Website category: jobs
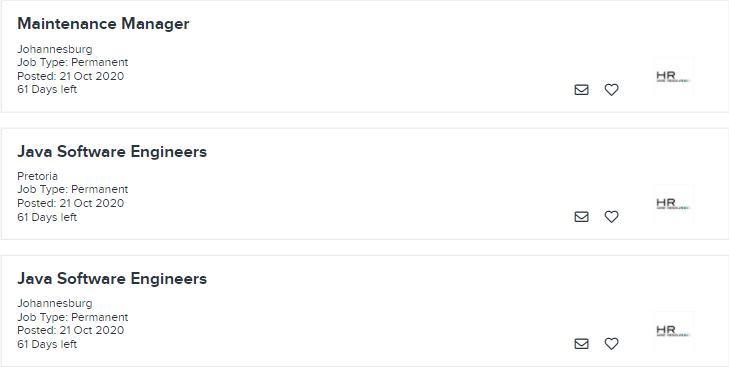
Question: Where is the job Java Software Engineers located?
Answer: Johannesburg

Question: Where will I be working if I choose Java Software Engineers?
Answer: Johannesburg

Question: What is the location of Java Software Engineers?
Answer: Johannesburg

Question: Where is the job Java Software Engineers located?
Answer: Pretoria

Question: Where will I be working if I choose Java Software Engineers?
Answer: Pretoria

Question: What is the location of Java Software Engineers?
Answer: Pretoria

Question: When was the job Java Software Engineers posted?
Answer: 21 Oct 2020

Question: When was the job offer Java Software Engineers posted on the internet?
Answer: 21 Oct 2020

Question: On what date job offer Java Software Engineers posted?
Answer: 21 Oct 2020

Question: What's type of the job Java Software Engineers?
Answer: Job Type: Permanent

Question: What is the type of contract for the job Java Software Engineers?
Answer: Job Type: Permanent

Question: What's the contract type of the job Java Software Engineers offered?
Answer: Job Type: Permanent

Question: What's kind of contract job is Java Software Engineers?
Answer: Job Type: Permanent

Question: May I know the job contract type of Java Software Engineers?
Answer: Job Type: Permanent

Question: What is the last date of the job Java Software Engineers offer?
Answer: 61 Days left

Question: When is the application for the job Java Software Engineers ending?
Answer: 61 Days left

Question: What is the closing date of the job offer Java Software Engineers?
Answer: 61 Days left

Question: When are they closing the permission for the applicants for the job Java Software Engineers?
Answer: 61 Days left

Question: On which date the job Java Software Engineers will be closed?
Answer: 61 Days left

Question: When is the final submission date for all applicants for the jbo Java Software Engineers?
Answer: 61 Days left

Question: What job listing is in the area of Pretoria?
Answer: Java Software Engineers

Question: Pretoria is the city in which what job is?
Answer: Java Software Engineers

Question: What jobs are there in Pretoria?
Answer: Java Software Engineers

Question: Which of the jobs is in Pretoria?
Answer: Java Software Engineers

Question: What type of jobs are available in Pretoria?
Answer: Java Software Engineers

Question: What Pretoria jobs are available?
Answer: Java Software Engineers